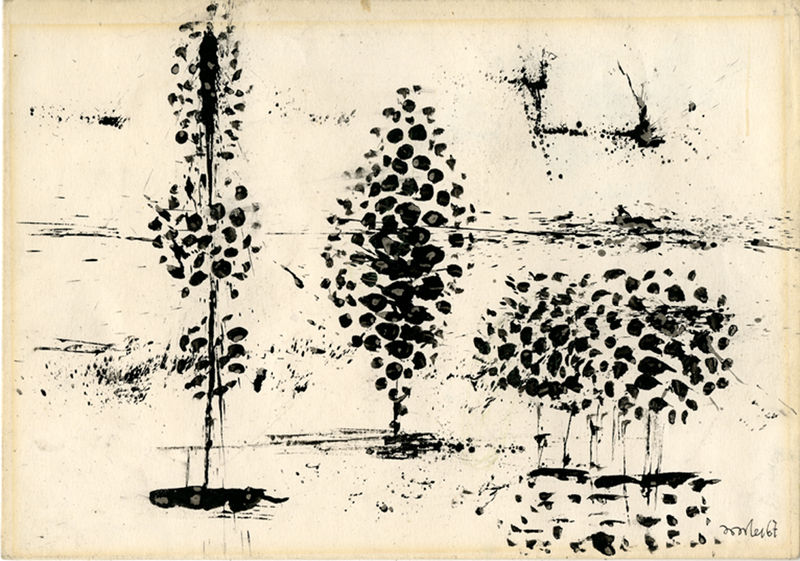
Titel: Trees, Trees
Künstler: Iulo Sooster
Standort: Amherst (Massachusetts, USA)
Institution: Mead Art Museum, Amherst College
Schlagwörter: white, black, modern, old, perspective, plant, tree, landscape, nature, trees, drawing, paper, line, step, abstract, still life, leaves, ink, study, floral, impressionist, splatter, abstract expressionism, underground, stem, moscow, natural, spot, tress, juniper, non-conformism, non-conformist, unofficial, folliage, spoltch